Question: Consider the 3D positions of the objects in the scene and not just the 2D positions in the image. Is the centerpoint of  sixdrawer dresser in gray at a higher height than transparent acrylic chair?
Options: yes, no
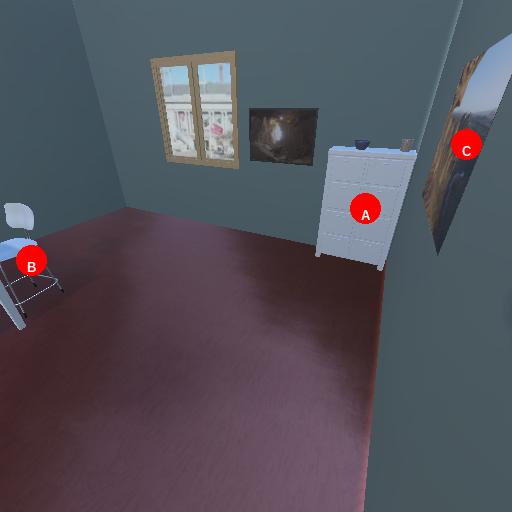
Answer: yes